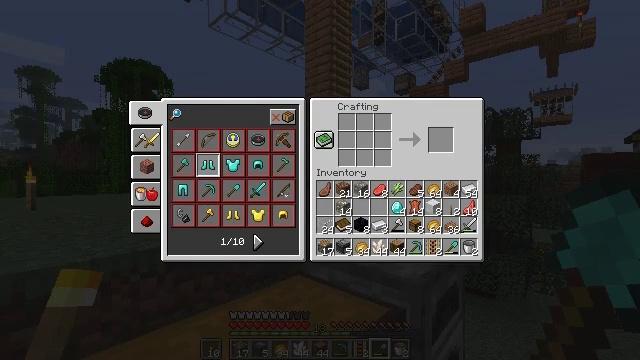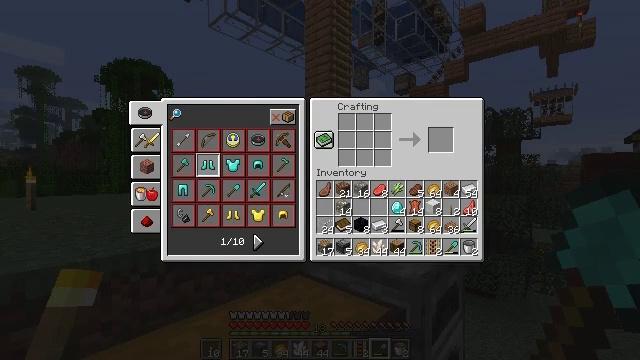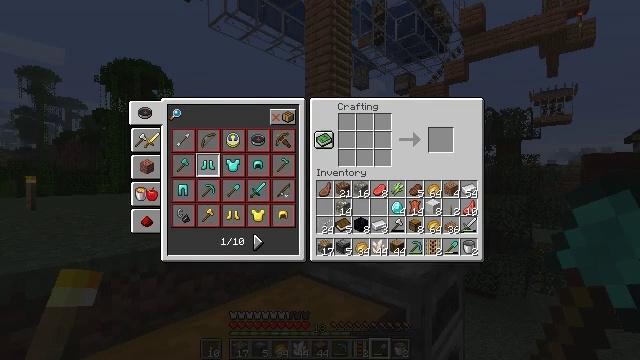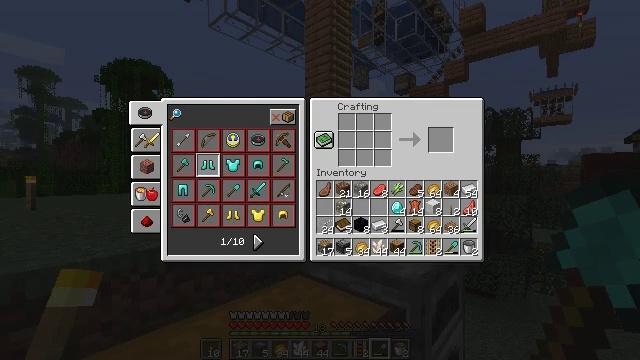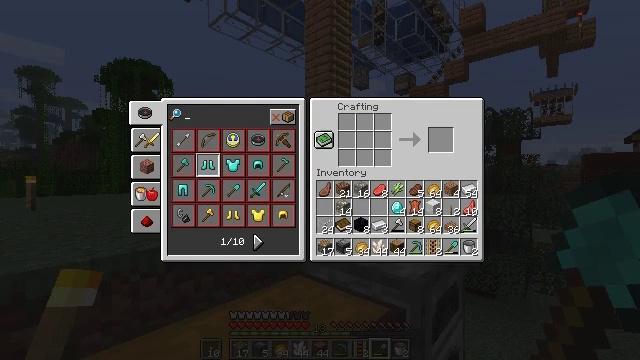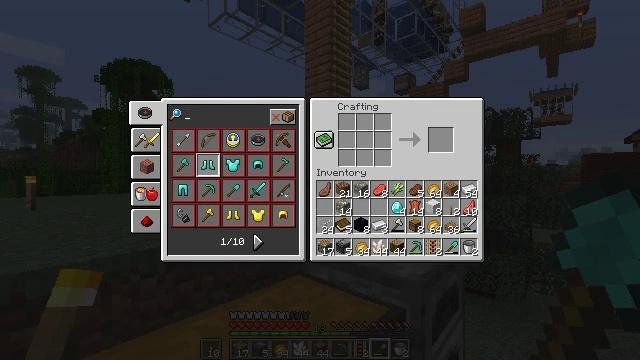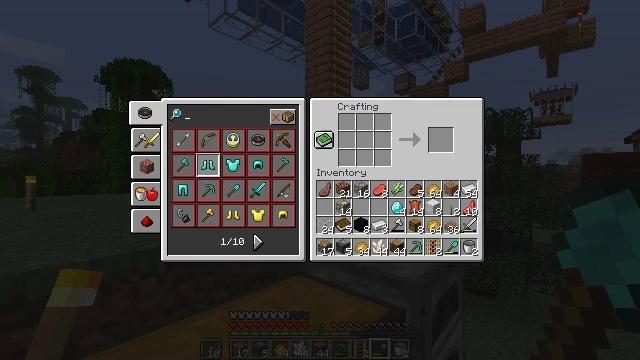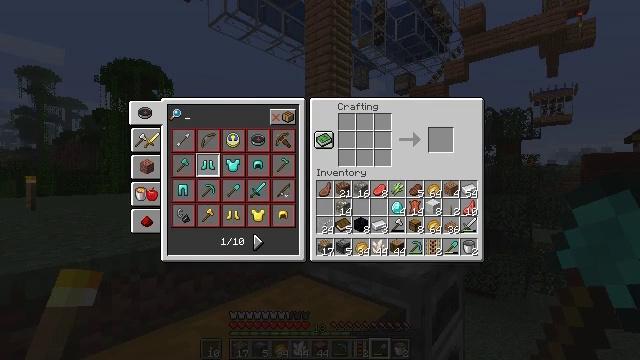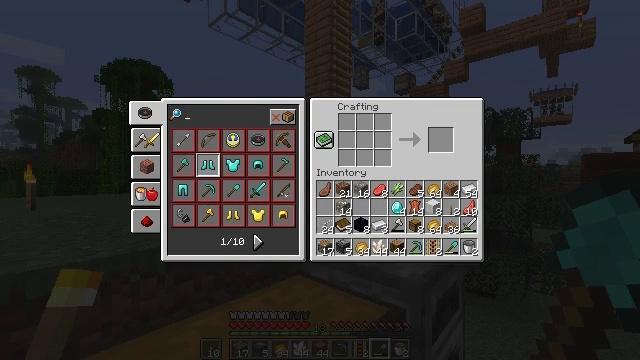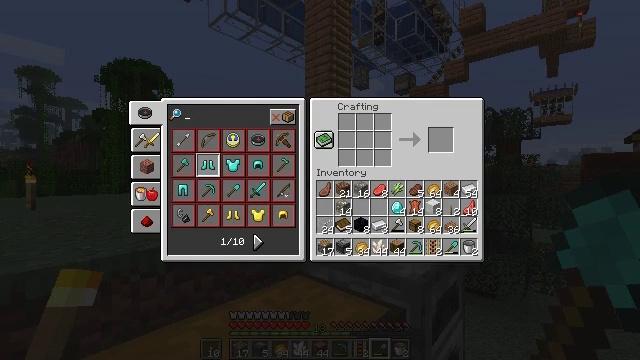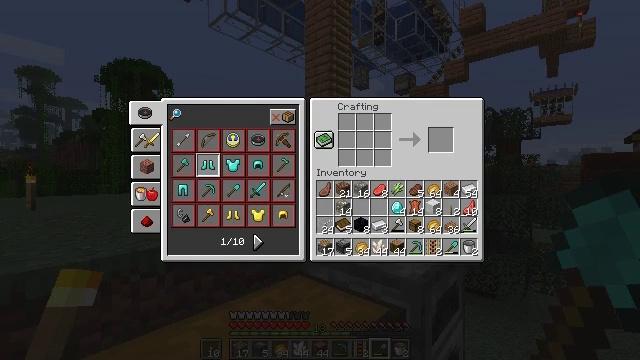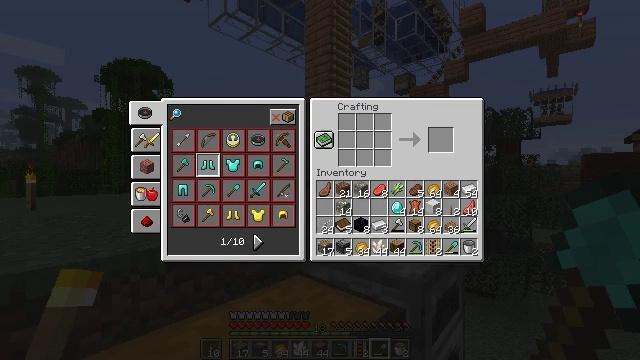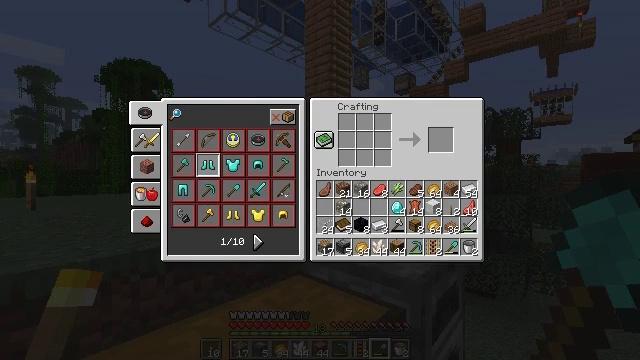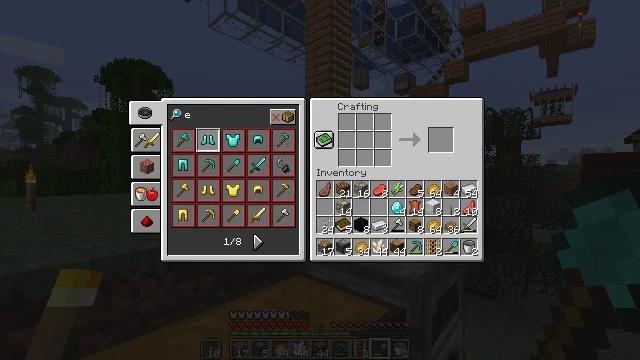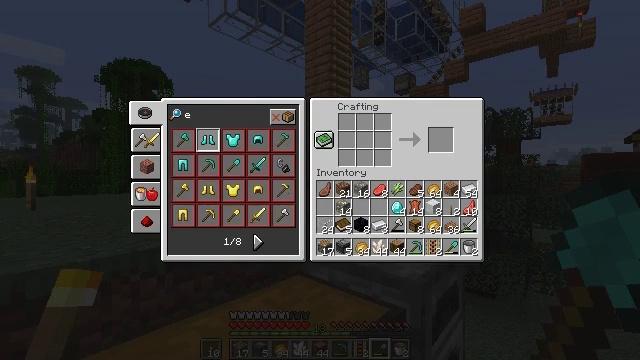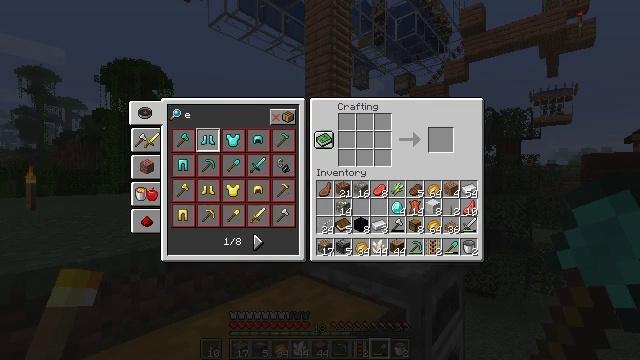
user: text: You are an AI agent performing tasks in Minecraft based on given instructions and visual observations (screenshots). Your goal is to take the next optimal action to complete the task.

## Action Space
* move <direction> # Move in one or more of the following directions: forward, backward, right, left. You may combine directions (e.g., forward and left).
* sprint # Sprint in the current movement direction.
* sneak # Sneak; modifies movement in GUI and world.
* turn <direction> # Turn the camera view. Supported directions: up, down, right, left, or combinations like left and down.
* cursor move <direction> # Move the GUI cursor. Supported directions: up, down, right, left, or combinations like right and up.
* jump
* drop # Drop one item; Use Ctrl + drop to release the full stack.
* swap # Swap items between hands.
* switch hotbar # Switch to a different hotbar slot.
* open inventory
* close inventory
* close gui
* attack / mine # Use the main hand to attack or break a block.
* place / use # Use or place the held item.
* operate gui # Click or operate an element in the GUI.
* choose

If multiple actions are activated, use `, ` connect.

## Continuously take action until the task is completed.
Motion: motion action
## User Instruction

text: Make sure you have the right materials to craft an enchanting table.
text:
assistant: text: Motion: no_op
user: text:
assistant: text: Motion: no_op
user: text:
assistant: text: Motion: no_op
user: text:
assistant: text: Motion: no_op
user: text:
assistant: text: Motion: no_op
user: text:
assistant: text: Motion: no_op
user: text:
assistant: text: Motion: no_op
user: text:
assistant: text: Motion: no_op
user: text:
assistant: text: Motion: no_op
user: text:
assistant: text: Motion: no_op
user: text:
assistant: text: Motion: no_op
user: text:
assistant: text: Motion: no_op
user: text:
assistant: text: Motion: no_op
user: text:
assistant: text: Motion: no_op
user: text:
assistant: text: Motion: no_op
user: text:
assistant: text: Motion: no_op
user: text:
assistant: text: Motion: no_op
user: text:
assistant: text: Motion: no_op
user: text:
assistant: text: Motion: no_op
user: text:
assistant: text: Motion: no_op
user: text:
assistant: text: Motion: no_op
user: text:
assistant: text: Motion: no_op
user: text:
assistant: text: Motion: no_op
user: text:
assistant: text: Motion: no_op
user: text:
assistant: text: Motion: no_op
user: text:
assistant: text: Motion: no_op
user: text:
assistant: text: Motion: no_op
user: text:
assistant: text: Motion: no_op
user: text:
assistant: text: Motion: no_op
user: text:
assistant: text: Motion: no_op